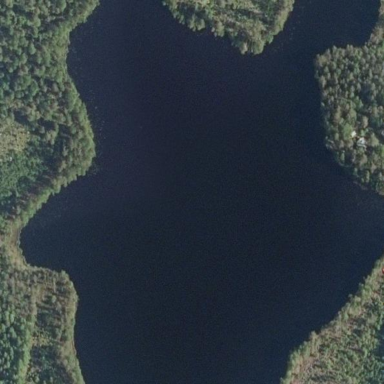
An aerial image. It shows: Serene lake surrounded by nature.